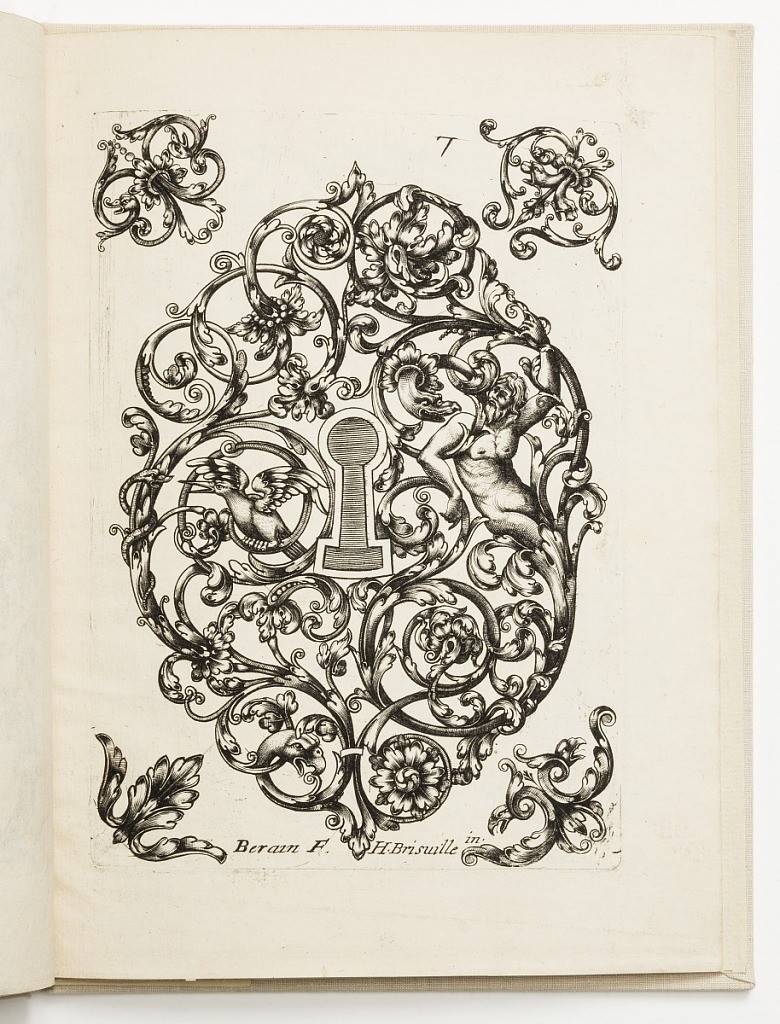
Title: Ornament Escutcheon Design
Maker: Hugues Brisville, French, active ca. 1663
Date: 1662
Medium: Engraving on laid paper
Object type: Print
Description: Vertical rectangle showing an escutcheon surrounded by interlacing arabesques with a bird and nude man whose body terminates in an acanthus leaf. Floral design at each corner. The plate is signed.